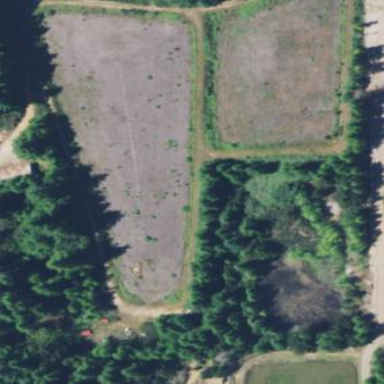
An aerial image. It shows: Farmland where cranberries are grown.